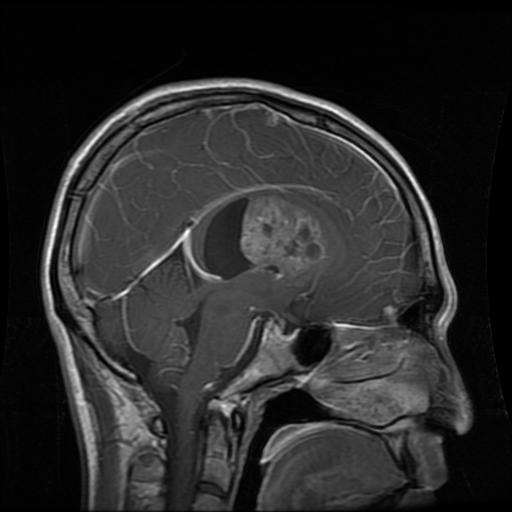
Label: glioma